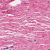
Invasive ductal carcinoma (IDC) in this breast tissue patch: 0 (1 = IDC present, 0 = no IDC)